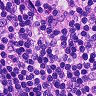
Metastatic tissue present: no